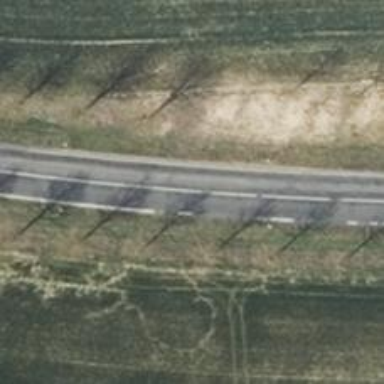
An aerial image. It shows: Secondary road with asphalt surface.